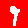
Digit: 9